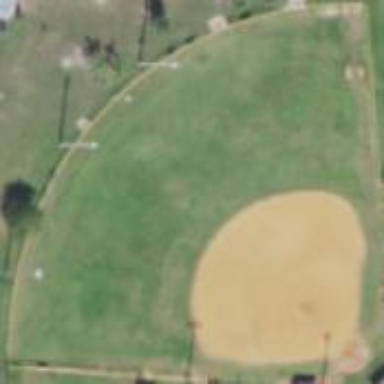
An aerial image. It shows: Baseball pitch for leisure land.